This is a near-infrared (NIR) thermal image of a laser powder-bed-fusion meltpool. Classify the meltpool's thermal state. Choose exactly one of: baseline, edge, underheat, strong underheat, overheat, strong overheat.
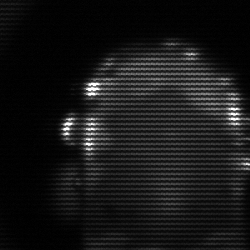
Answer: baseline